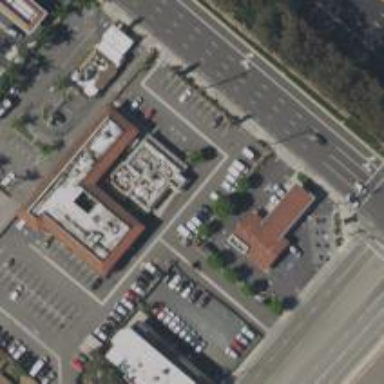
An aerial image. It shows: Retail area.